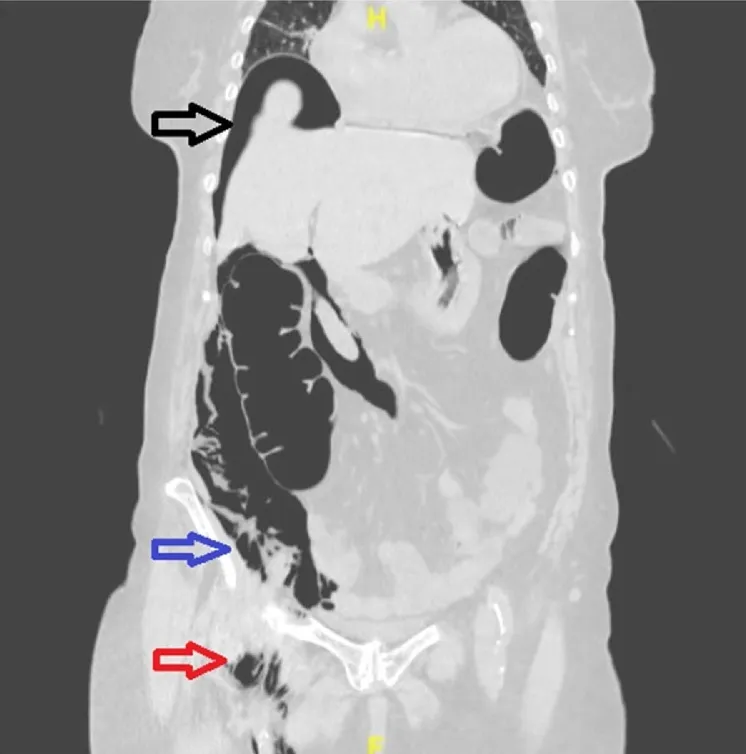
Intraperitoneal (IPP) and retroperitoneal (RPP) presence of air following colonoscopy. . Sagittal view CT scans abdomen immediately following colonoscopy confirms massive intraperitoneal (subdiaphragmatic) air (Black arrow), retroperitoneal area (Blue air), and right groin air (Red arrow).
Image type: radiology (ct)